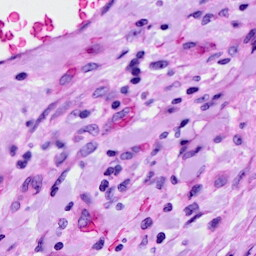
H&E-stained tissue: Ovarian